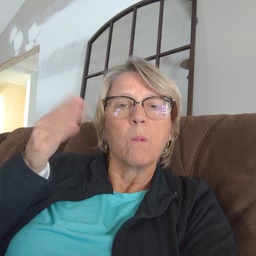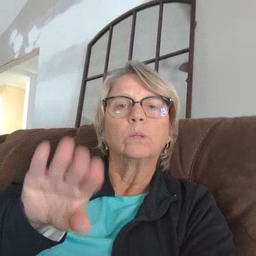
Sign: close